Field crop: tomato
Growth stage: 1
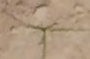
Species: cyperus